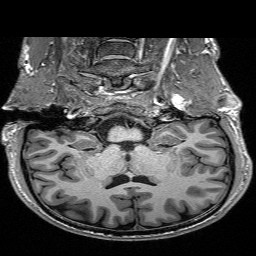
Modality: T1w
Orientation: sagittal
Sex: male